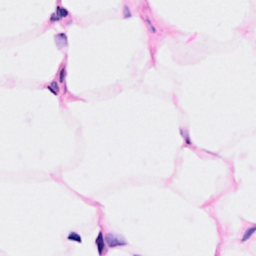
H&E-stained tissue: Breast